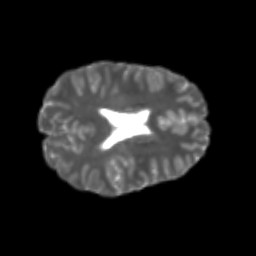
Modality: T2w
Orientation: axial
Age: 24
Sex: female
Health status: healthy
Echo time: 0.074 s